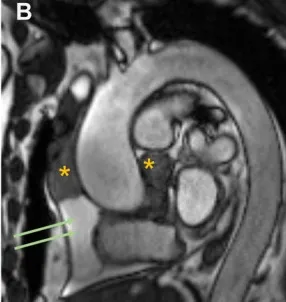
Cine cardiac magnetic resonance imaging. (C-D) T1- and T2-weighted imaging showing isointensity on T1 and hyperintensity on T2.
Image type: radiology (mri)